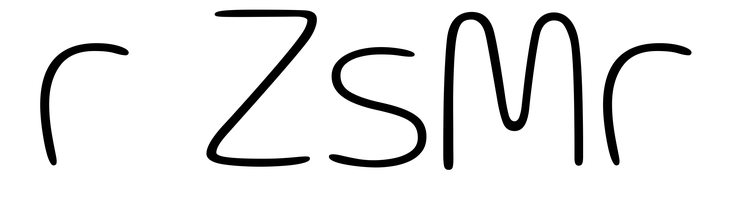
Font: Gluten_Thin